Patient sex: F
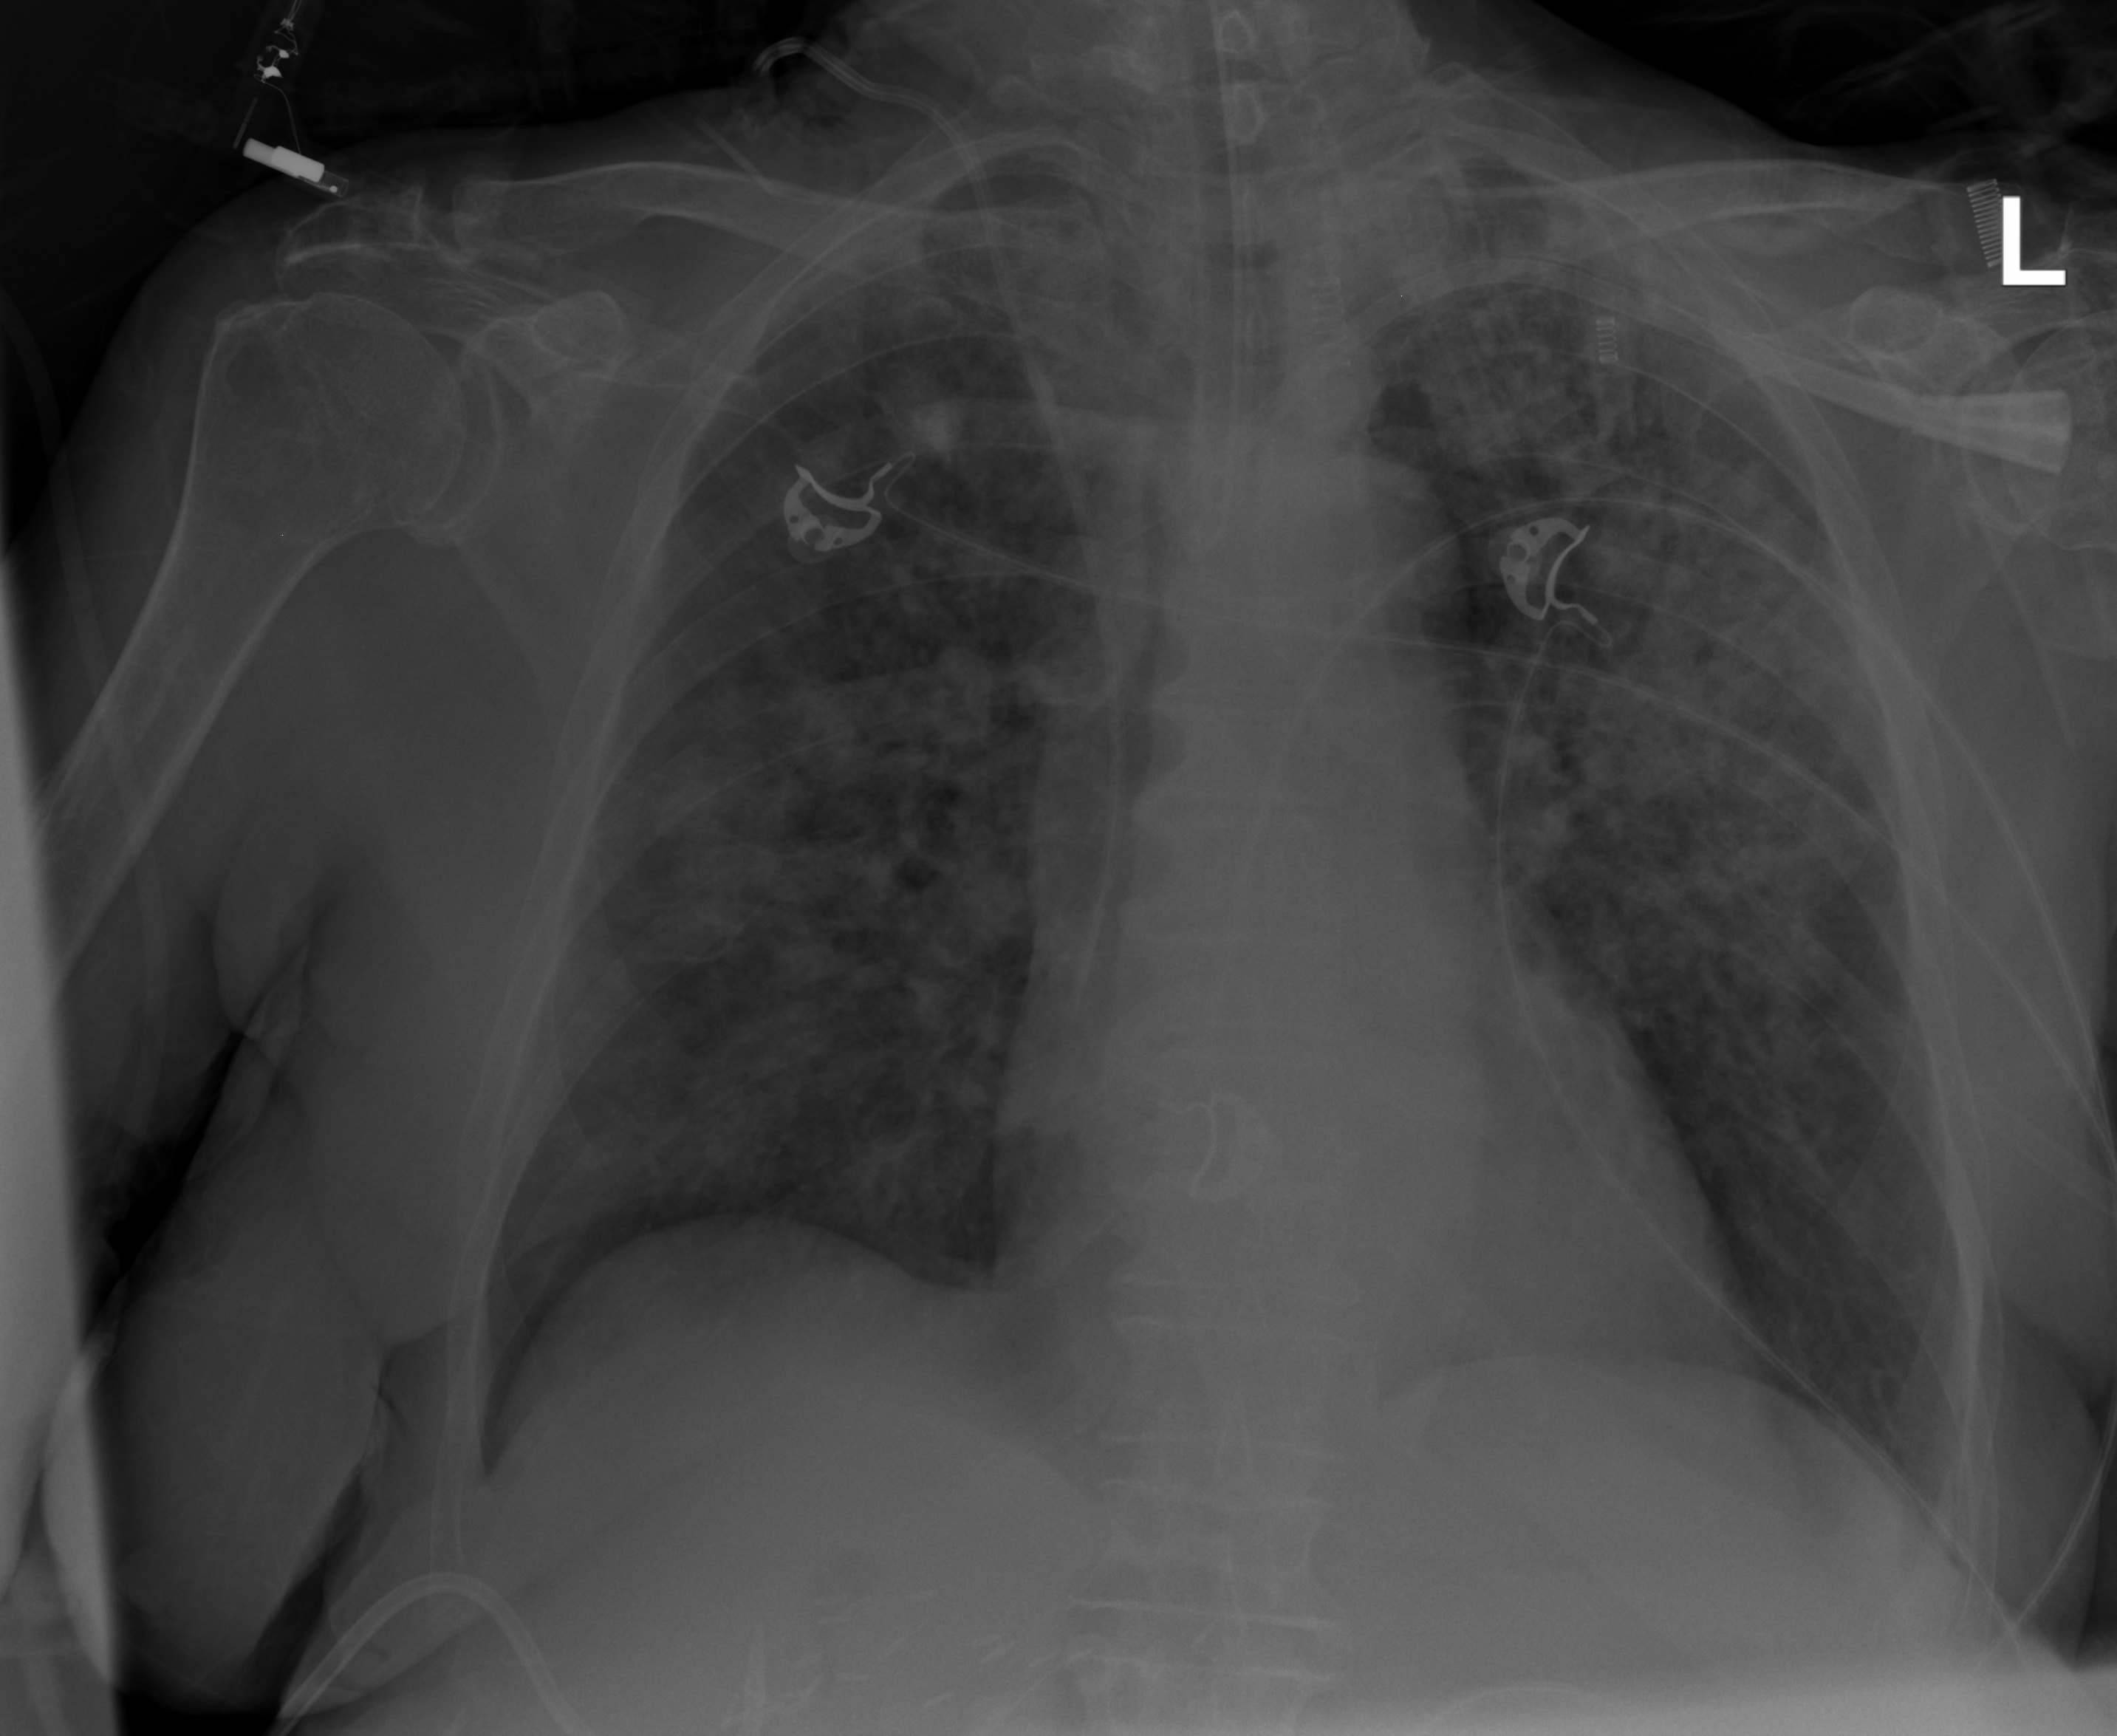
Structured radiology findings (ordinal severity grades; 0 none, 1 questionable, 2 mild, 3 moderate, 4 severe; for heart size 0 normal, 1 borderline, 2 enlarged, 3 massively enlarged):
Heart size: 0
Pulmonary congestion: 0
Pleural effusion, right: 0
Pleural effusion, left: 1
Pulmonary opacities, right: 2
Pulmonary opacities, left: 3
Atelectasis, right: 2
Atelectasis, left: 3